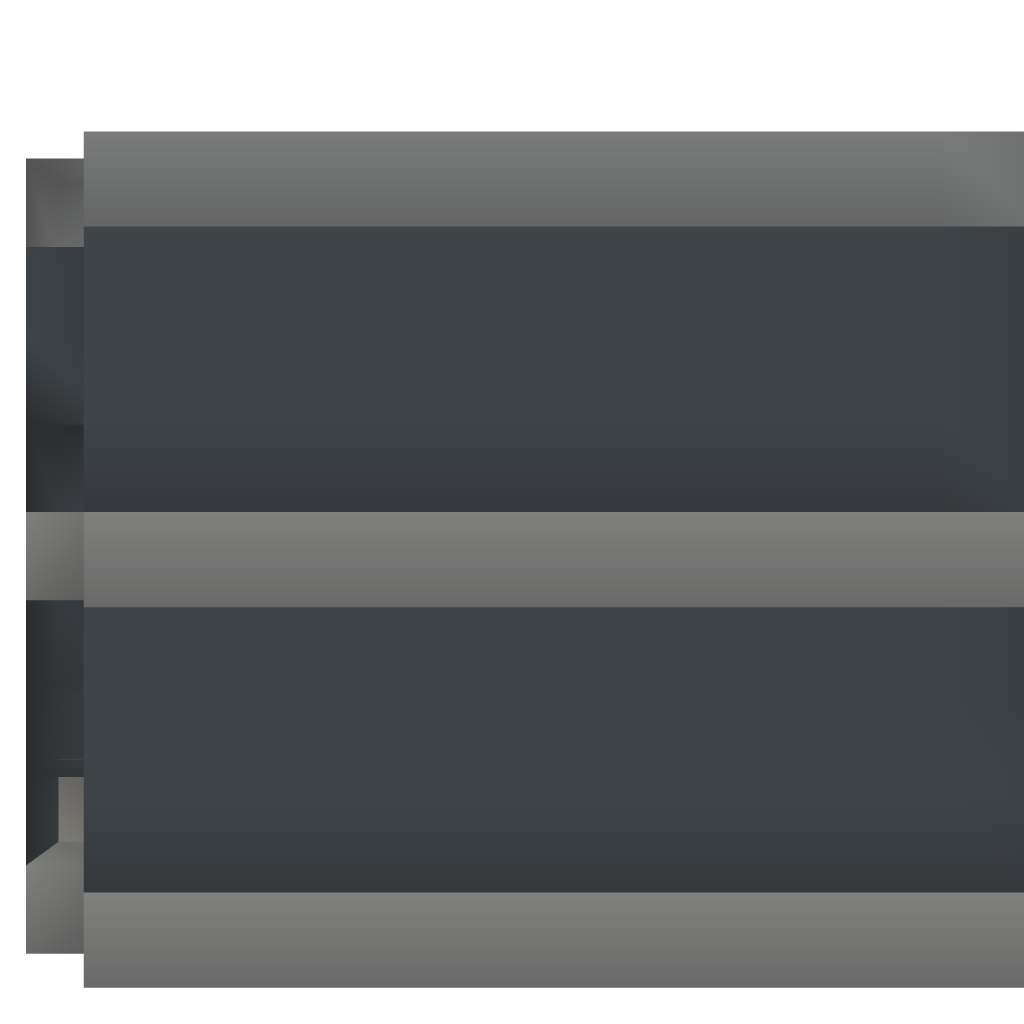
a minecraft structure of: Modern House